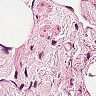
Metastatic tissue present: no